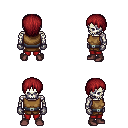
a pixel art fantasy rpg character, male body template, skeleton, leather chest armor, red pants, brunette plain hairstyle, metal gloves, maroon shoes, four views (front, back, left, right), 2x2 character sprite sheet, small pixel art, hard edges, no anti-aliasing